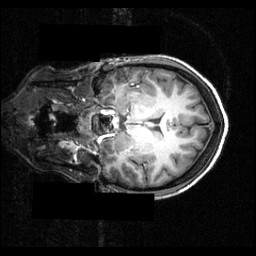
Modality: T1w
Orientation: coronal
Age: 22
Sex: female
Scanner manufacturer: siemens
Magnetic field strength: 3.951 T
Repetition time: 1.5 s
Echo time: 0.00335 s